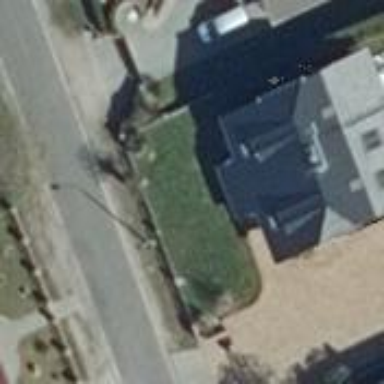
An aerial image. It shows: Building with half-hipped roof.